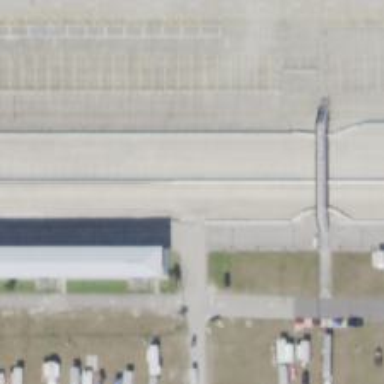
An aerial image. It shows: Motor sport raceway.